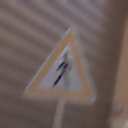
Verkehrszeichen: FussgaengerRechts
Umgebung: Outdoor, Urban
Tageszeit: MorningAfternoon
Wetter: Clear
Licht: Natural
Jahreszeit: NotSpecified
Kontrast: LowContrast